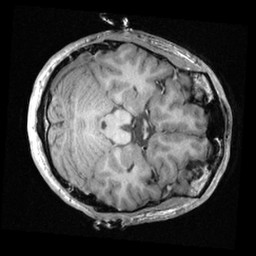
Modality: T1w
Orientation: axial
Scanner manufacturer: ge
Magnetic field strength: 3 T
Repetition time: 0.007096 s
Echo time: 0.002616 s